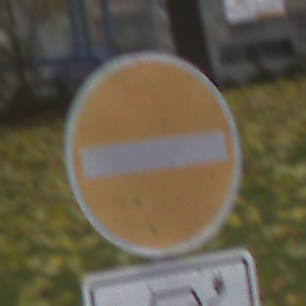
Verkehrszeichen: VerbotDerEinfahrt
Zusatzzeichen unten: MehrspurigeFahrzeugeFrei11
Umgebung: Outdoor, Nature
Tageszeit: MorningAfternoon
Wetter: Overcast
Licht: Natural
Jahreszeit: Autumn
Kontrast: LowContrast